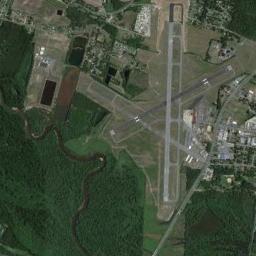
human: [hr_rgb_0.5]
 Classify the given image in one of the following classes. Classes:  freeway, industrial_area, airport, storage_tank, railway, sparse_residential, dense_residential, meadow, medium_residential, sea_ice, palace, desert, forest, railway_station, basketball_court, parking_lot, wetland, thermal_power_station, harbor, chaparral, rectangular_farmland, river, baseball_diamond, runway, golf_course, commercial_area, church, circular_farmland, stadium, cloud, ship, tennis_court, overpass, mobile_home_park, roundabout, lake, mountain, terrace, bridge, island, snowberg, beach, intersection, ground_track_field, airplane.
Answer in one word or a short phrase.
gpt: airport